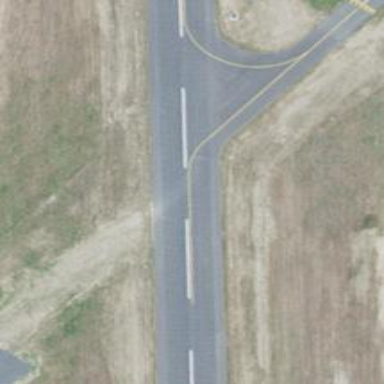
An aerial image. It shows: Asphalt taxiway at the airport.